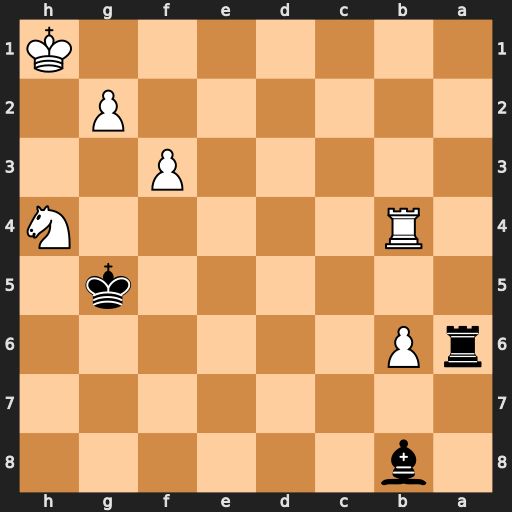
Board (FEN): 1b6/8/rP6/6k1/1R5N/5P2/6P1/7K
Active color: b
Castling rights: -
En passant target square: -
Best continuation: Ra1+ Rb1 Rxb1#